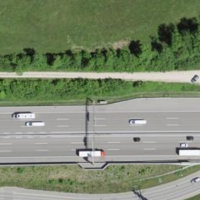
EUNIS habitat code: 57
Species observed at this site:
Centaurea scabiosa